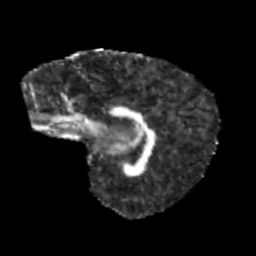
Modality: FA
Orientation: sagittal
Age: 11
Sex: male
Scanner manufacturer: siemens
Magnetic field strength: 3 T
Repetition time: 3.8 s
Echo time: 0.07 s